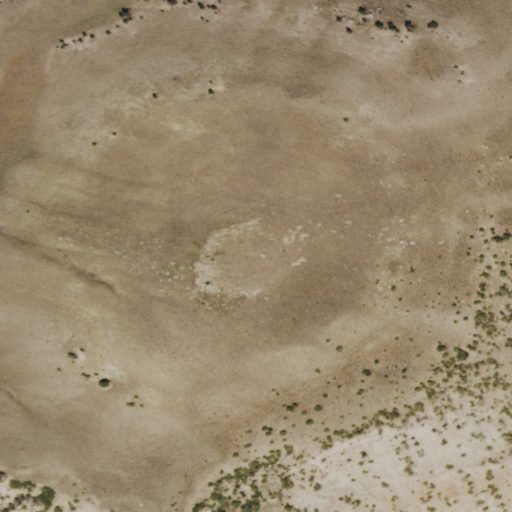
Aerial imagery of mountain in Wyoming named Round Top Mountain containing only shrub